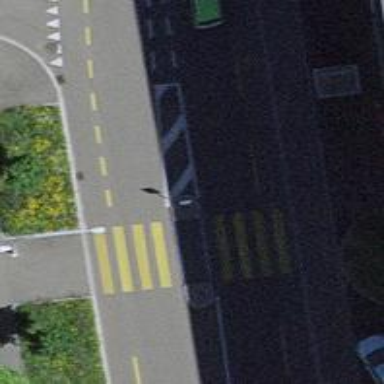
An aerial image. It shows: Primary road with asphalt surface and designated cycle lane.